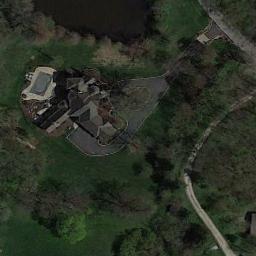
Label: residential